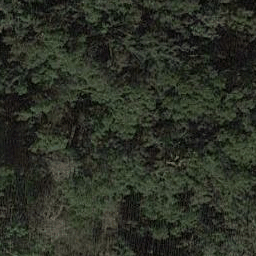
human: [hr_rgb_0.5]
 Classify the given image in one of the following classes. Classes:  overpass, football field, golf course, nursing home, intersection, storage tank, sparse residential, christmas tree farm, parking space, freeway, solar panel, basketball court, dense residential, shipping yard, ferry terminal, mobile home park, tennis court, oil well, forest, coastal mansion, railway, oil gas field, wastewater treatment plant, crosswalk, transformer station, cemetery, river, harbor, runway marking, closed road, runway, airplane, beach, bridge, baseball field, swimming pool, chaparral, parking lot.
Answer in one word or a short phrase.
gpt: forest